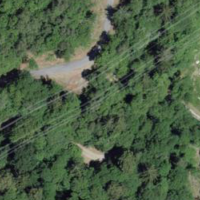
EUNIS habitat code: 41
Species observed at this site:
Phytolacca americana